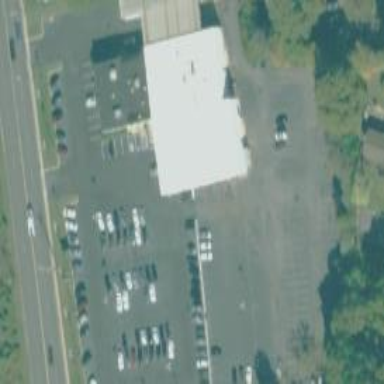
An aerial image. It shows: Building housing car shop.